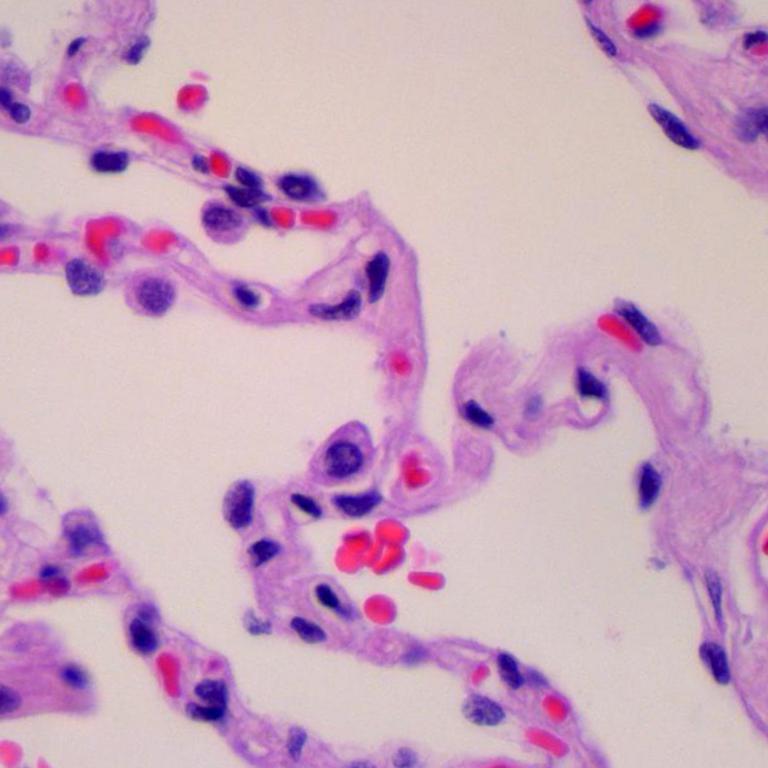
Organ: lung
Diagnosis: benign